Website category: auto
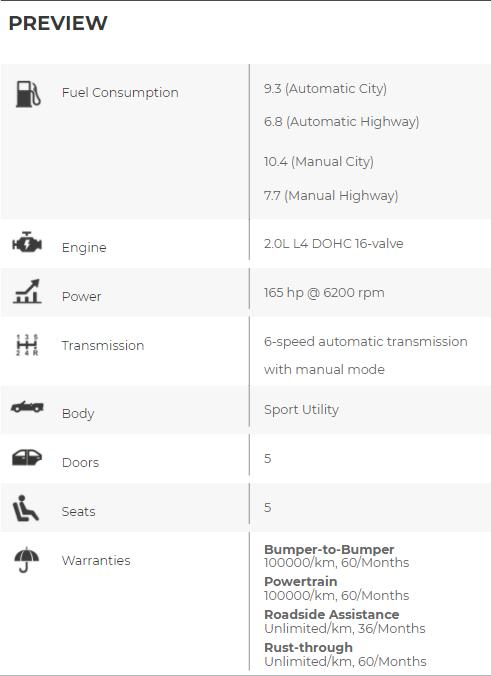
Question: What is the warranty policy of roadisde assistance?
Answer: Unlimited/km, 36/Months

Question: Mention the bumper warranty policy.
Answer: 100000/km, 60/Months

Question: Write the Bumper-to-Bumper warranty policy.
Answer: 100000/km, 60/Months

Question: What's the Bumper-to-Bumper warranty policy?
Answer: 100000/km, 60/Months

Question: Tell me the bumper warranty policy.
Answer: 100000/km, 60/Months

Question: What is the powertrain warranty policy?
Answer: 100000/km, 60/Months

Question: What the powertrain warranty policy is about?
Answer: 100000/km, 60/Months

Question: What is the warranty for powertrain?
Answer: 100000/km, 60/Months